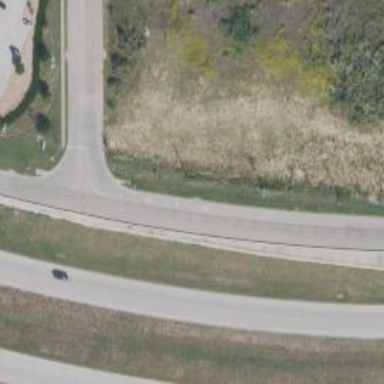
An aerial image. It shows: Trunk link highway.